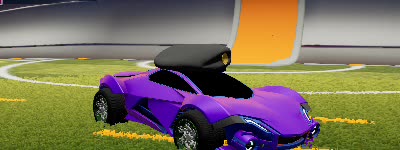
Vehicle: werewolf